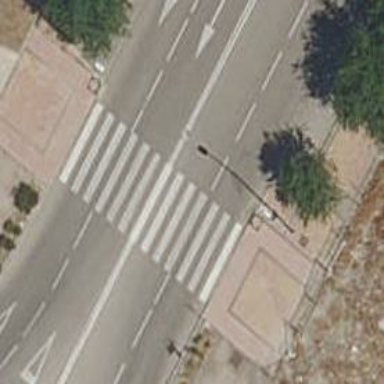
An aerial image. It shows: Uncontrolled crossing on the road.